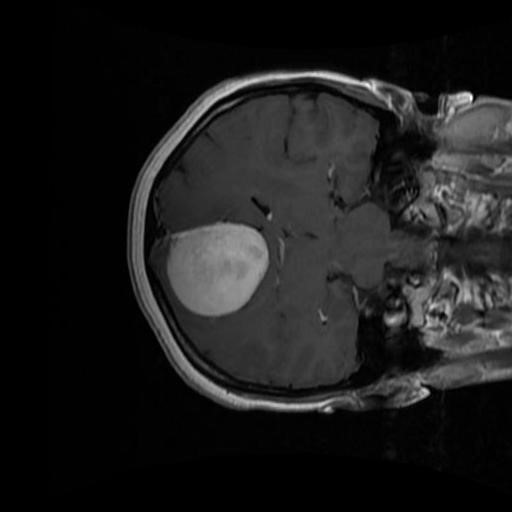
Label: brain_menin